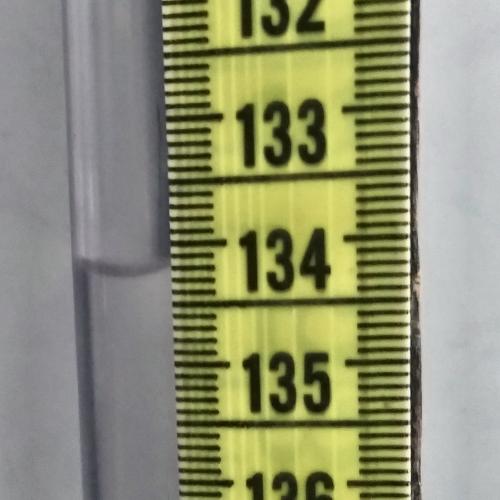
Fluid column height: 134.2 cm